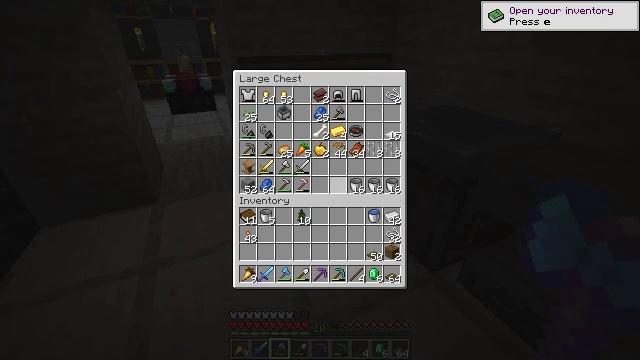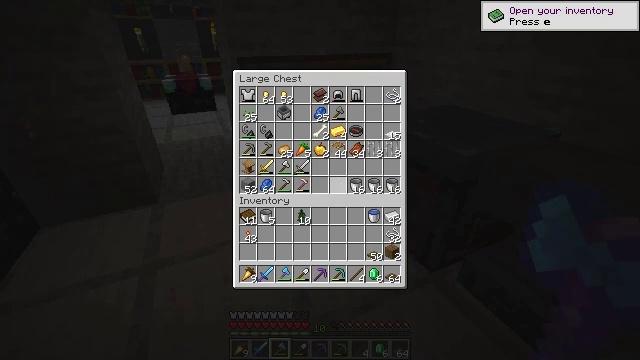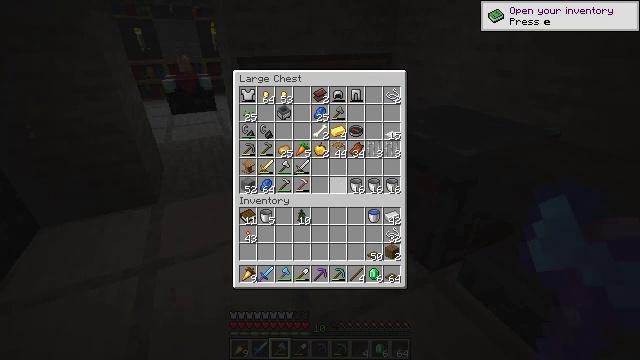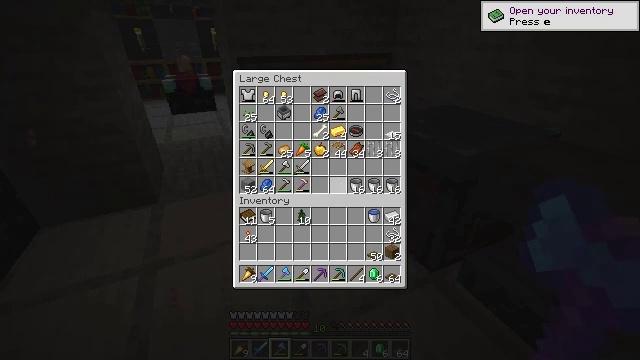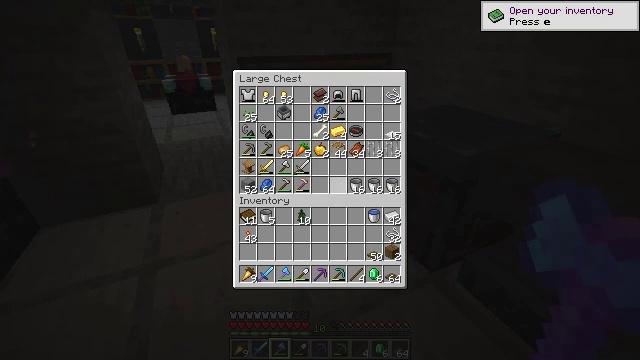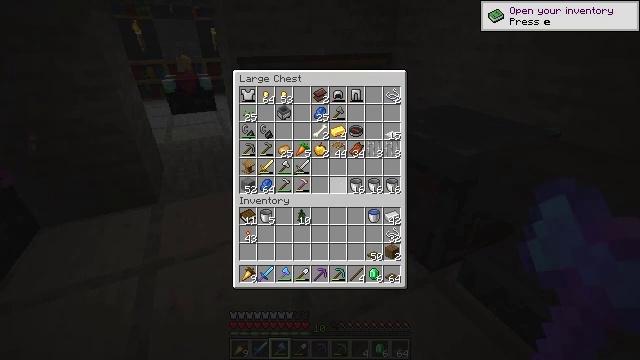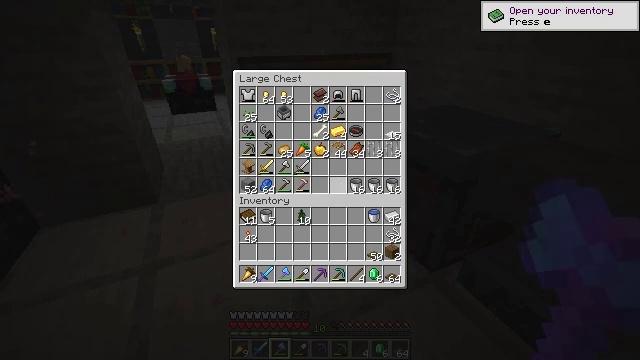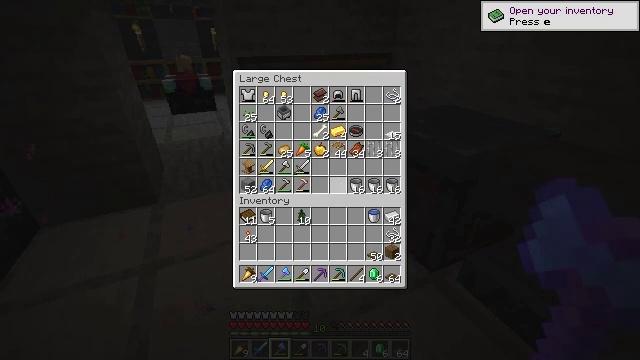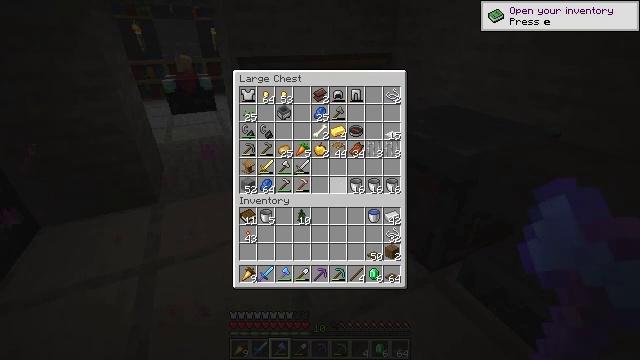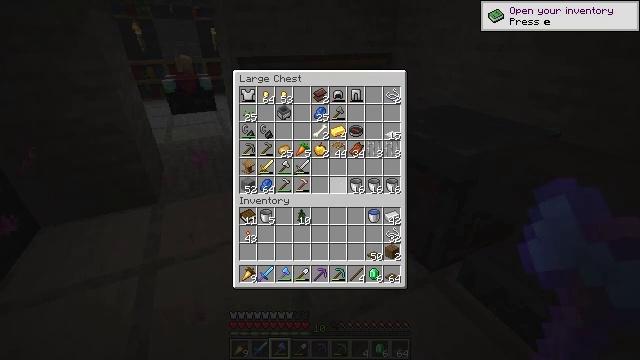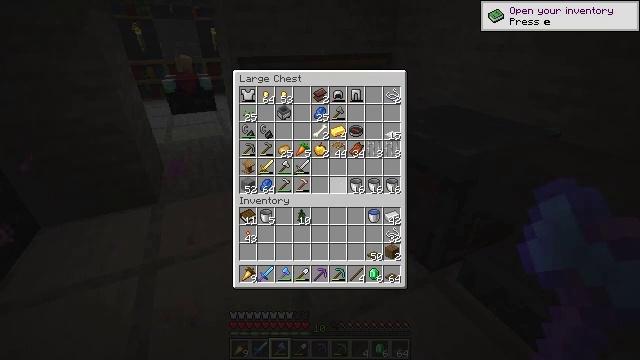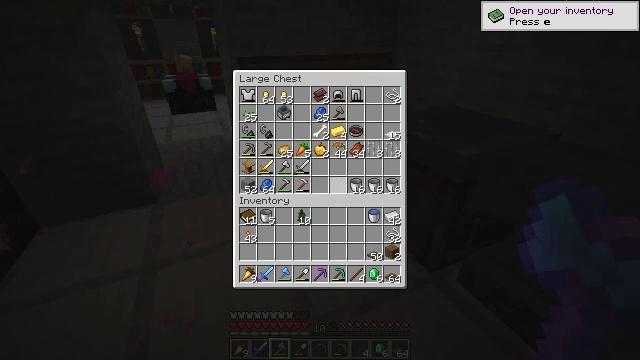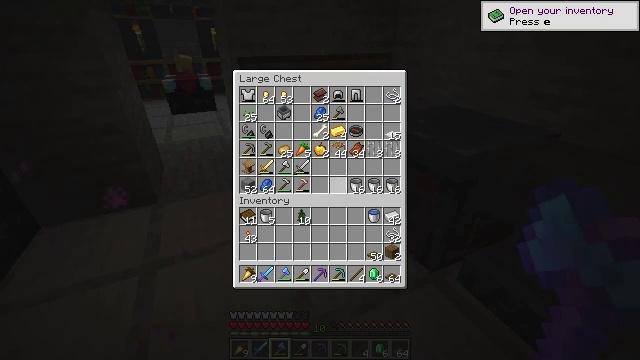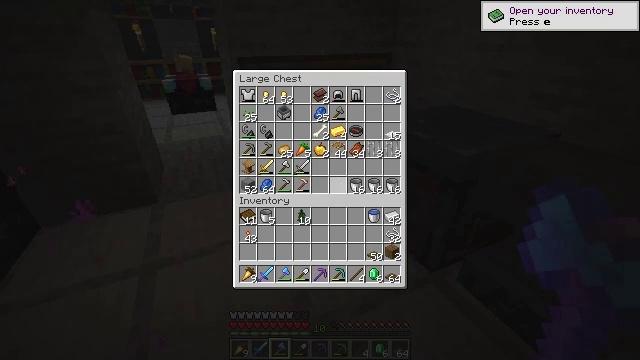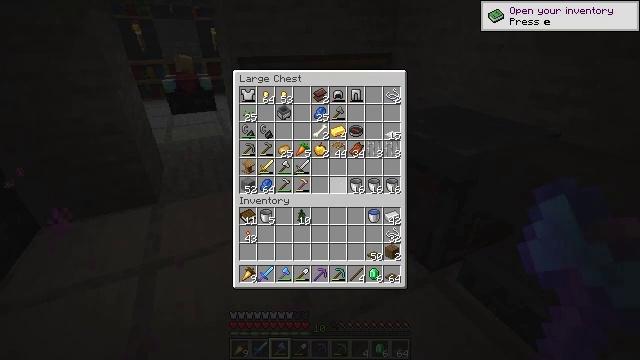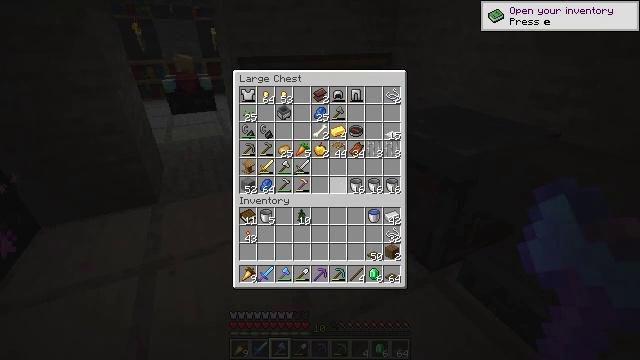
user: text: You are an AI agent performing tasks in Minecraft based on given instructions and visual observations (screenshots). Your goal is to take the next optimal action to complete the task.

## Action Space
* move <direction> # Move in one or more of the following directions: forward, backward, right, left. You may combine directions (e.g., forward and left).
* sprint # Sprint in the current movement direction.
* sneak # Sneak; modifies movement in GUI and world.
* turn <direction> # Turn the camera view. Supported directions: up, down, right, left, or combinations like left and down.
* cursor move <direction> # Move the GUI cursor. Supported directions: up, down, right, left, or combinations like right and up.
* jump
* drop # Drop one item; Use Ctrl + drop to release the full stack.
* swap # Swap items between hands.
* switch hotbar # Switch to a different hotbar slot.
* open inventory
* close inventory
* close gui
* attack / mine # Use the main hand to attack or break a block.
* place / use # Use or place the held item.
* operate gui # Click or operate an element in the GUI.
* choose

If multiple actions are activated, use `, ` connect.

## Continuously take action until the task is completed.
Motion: motion action
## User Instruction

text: Craft a fishing rod.
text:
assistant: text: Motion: no_op
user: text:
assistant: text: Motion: no_op
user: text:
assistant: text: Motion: no_op
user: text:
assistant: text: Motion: no_op
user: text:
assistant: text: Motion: no_op
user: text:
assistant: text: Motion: no_op
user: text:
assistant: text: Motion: no_op
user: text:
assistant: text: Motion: no_op
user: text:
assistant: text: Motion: no_op
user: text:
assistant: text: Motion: no_op
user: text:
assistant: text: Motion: no_op
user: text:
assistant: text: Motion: no_op
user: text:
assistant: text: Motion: no_op
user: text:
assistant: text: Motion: no_op
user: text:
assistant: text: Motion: no_op
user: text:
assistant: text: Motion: no_op
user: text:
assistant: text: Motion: no_op
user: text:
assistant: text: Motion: no_op
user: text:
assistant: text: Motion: no_op
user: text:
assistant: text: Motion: no_op
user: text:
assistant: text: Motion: no_op
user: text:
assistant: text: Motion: no_op
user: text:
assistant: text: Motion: no_op
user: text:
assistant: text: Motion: no_op
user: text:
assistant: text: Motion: no_op
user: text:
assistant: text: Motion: no_op
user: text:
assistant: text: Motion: no_op
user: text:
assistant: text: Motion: no_op
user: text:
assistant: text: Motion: no_op
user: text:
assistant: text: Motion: no_op